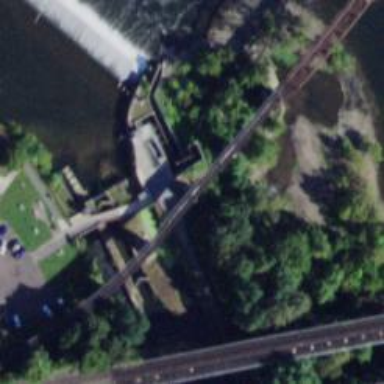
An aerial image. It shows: Fish pass along the waterway.